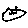
Label: circle